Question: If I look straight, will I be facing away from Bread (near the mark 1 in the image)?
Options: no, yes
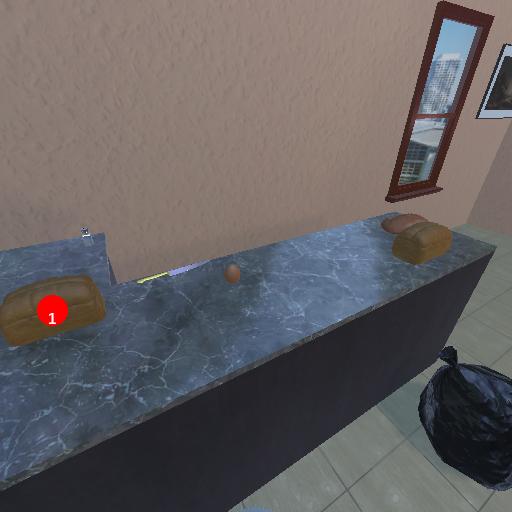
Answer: no